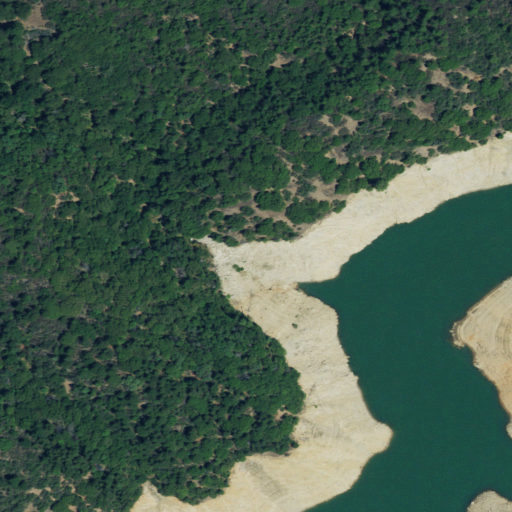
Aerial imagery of valley in California named Coon Ravine containing grassland, herbaceous wetlands, evergreen forest, and barren land